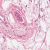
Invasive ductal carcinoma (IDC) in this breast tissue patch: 0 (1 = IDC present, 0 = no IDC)